Field crop: maize
Growth stage: 2
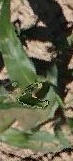
Species: maize